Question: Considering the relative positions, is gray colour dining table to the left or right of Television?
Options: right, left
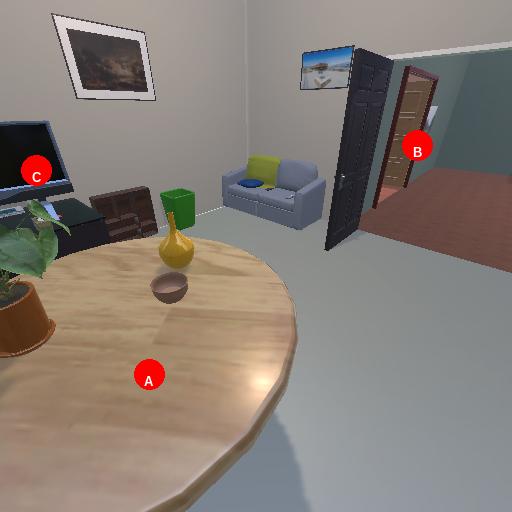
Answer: right